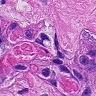
Metastatic tissue present: yes